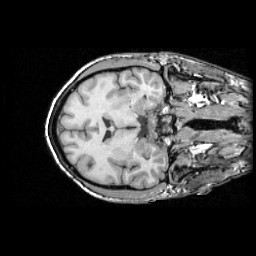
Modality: T1w
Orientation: axial
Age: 21